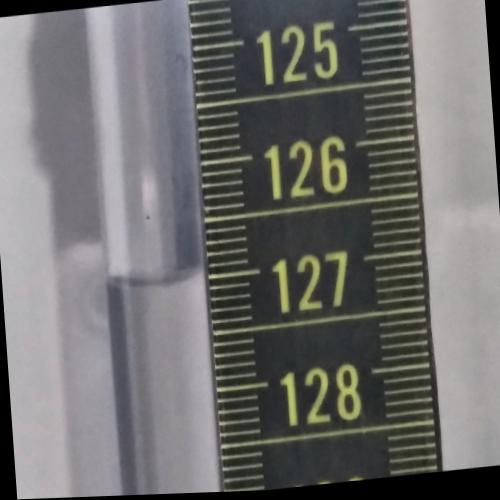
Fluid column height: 127.0 cm